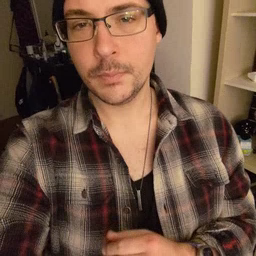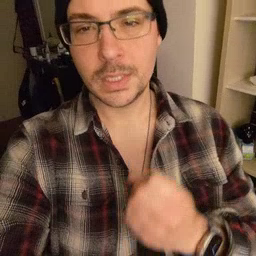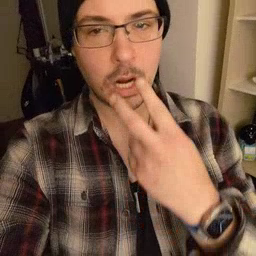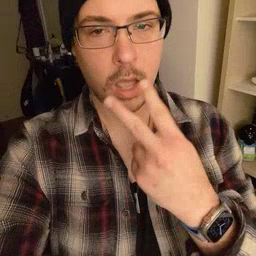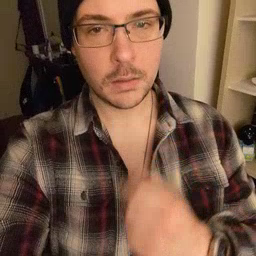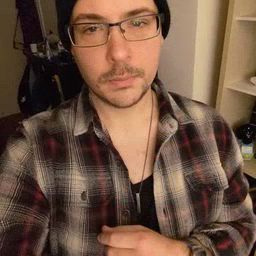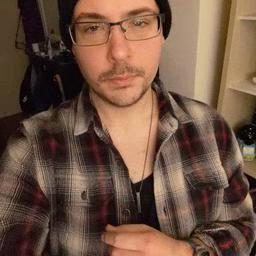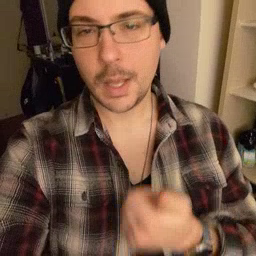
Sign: snack